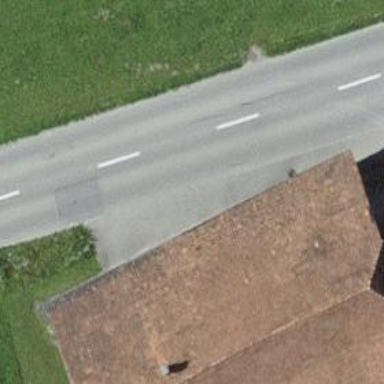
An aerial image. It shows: Tertiary road.